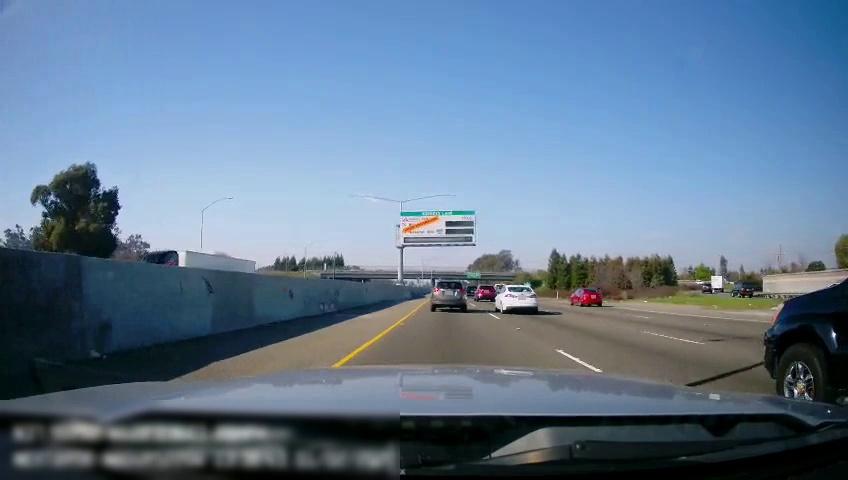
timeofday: Day
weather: Sunny
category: Drivable Space
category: Drivable Space
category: Vehicles | SUV
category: Vehicles | SUV
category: Vehicles | SUV
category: Vehicles | Car
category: Vehicles | Truck
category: Vehicles | Truck
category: Vehicles | SUV
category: Vehicles | Car
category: Vehicles | SUV
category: Vehicles | SUV
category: Vehicles | Car
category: Vehicles | Truck
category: Lanes | Current Lane
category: Lanes | Current Lane
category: Lanes | Alternate Lane
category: Lanes | Alternate Lane
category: Lanes | Alternate Lane
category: Traffic | Signs
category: Traffic | Signs